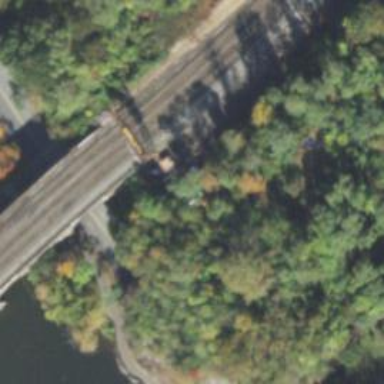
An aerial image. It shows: Bridge with electrified railway tracks featuring contact line.